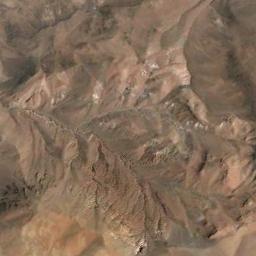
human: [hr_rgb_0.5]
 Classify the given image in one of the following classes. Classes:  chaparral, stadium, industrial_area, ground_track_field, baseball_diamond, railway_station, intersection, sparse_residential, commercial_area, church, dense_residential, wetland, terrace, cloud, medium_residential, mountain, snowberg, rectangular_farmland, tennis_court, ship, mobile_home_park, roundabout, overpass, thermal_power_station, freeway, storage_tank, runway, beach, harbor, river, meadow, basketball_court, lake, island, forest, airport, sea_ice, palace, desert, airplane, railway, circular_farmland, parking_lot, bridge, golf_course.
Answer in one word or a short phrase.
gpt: mountain